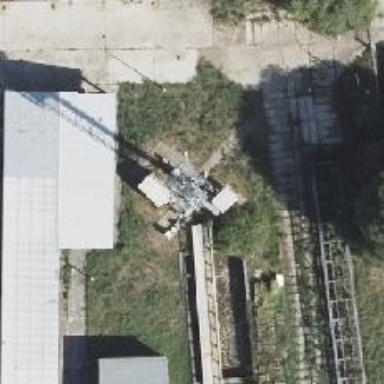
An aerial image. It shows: Communication mast tower.